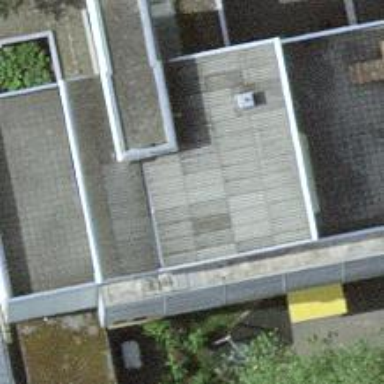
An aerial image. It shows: Dormitory building.